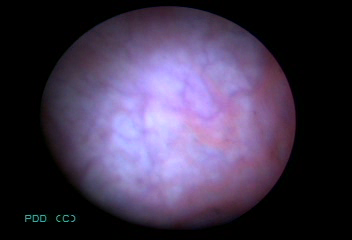
Modality: BLC
Class: Normal mucosa
Bladder cancer association: No